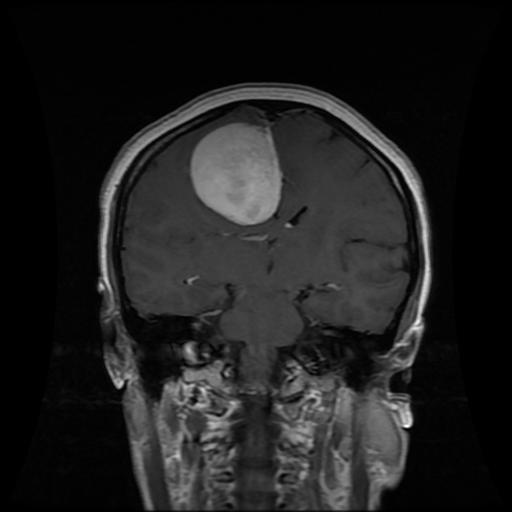
Label: meningioma